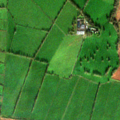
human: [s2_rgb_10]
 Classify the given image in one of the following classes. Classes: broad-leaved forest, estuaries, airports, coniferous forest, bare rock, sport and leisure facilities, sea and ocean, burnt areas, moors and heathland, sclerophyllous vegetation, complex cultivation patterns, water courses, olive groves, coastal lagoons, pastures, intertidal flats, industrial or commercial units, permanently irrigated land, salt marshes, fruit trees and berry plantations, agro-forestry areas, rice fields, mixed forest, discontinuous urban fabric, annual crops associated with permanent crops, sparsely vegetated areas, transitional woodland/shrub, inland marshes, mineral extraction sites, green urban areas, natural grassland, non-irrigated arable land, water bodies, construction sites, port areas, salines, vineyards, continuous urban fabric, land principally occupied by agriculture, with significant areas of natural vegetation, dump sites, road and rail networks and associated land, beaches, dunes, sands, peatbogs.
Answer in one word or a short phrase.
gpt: pastures, water courses